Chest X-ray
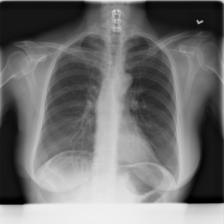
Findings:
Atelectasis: negative
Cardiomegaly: negative
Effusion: negative
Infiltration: negative
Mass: negative
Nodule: negative
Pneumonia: negative
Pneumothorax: negative
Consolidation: negative
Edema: negative
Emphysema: negative
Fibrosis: negative
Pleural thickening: negative
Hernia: negative